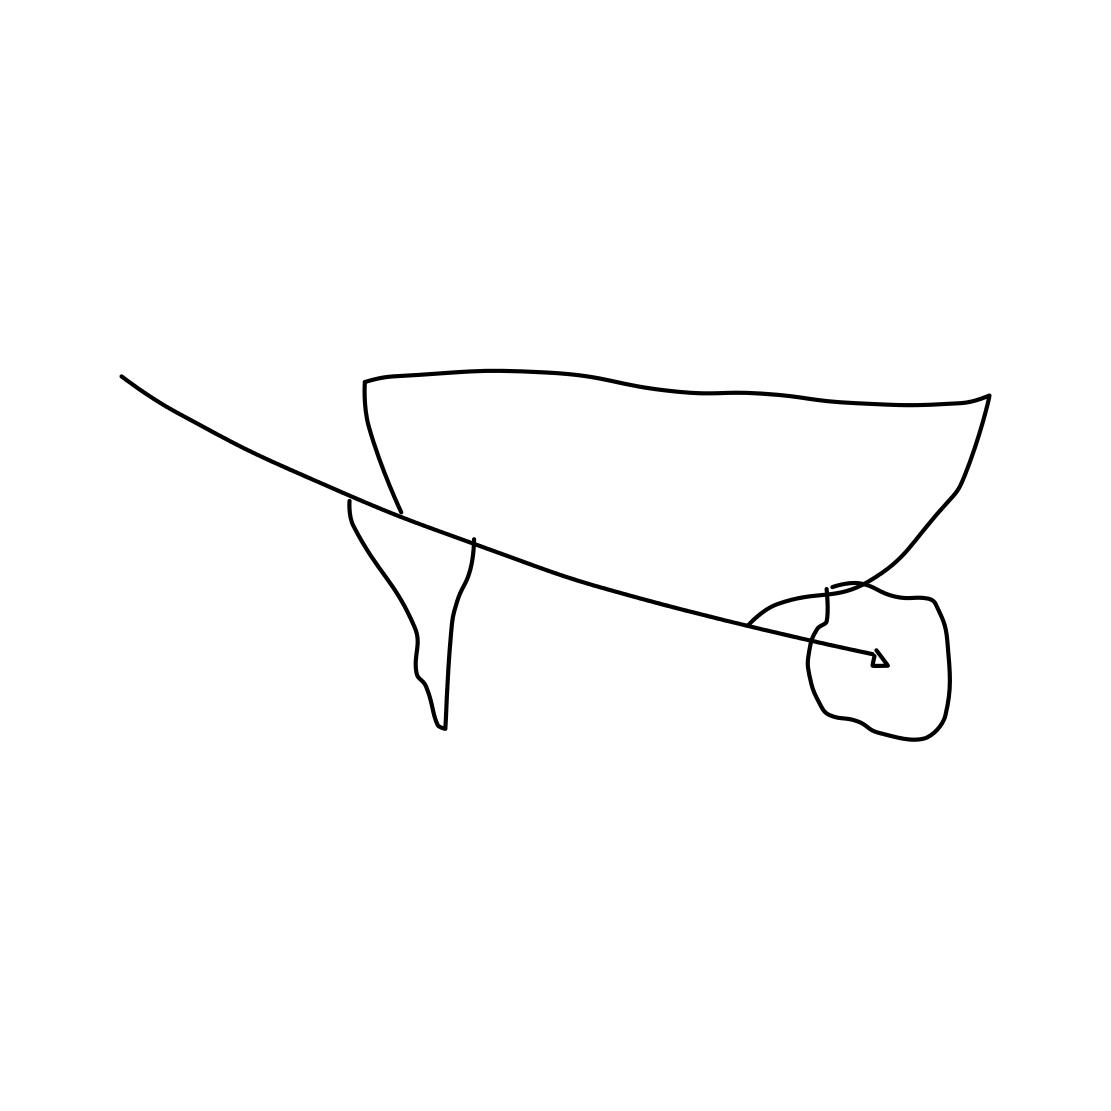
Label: wheelbarrow